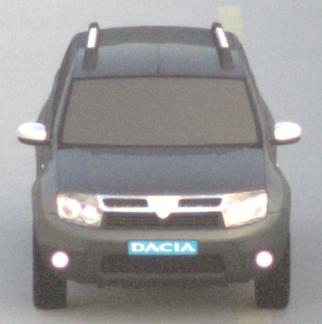
Make: Dacia
Model: Duster dCi 110 FAP
Detailed model: Duster (I)
Model produced from: 2010/06
Model produced until: 2013/11
Doors: 5
Color: gray
Road condition: dry road
Daytime: sunrise or sunset
Contrast: low contrast